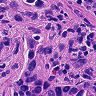
Metastatic tissue present: yes